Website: macys
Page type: review-order
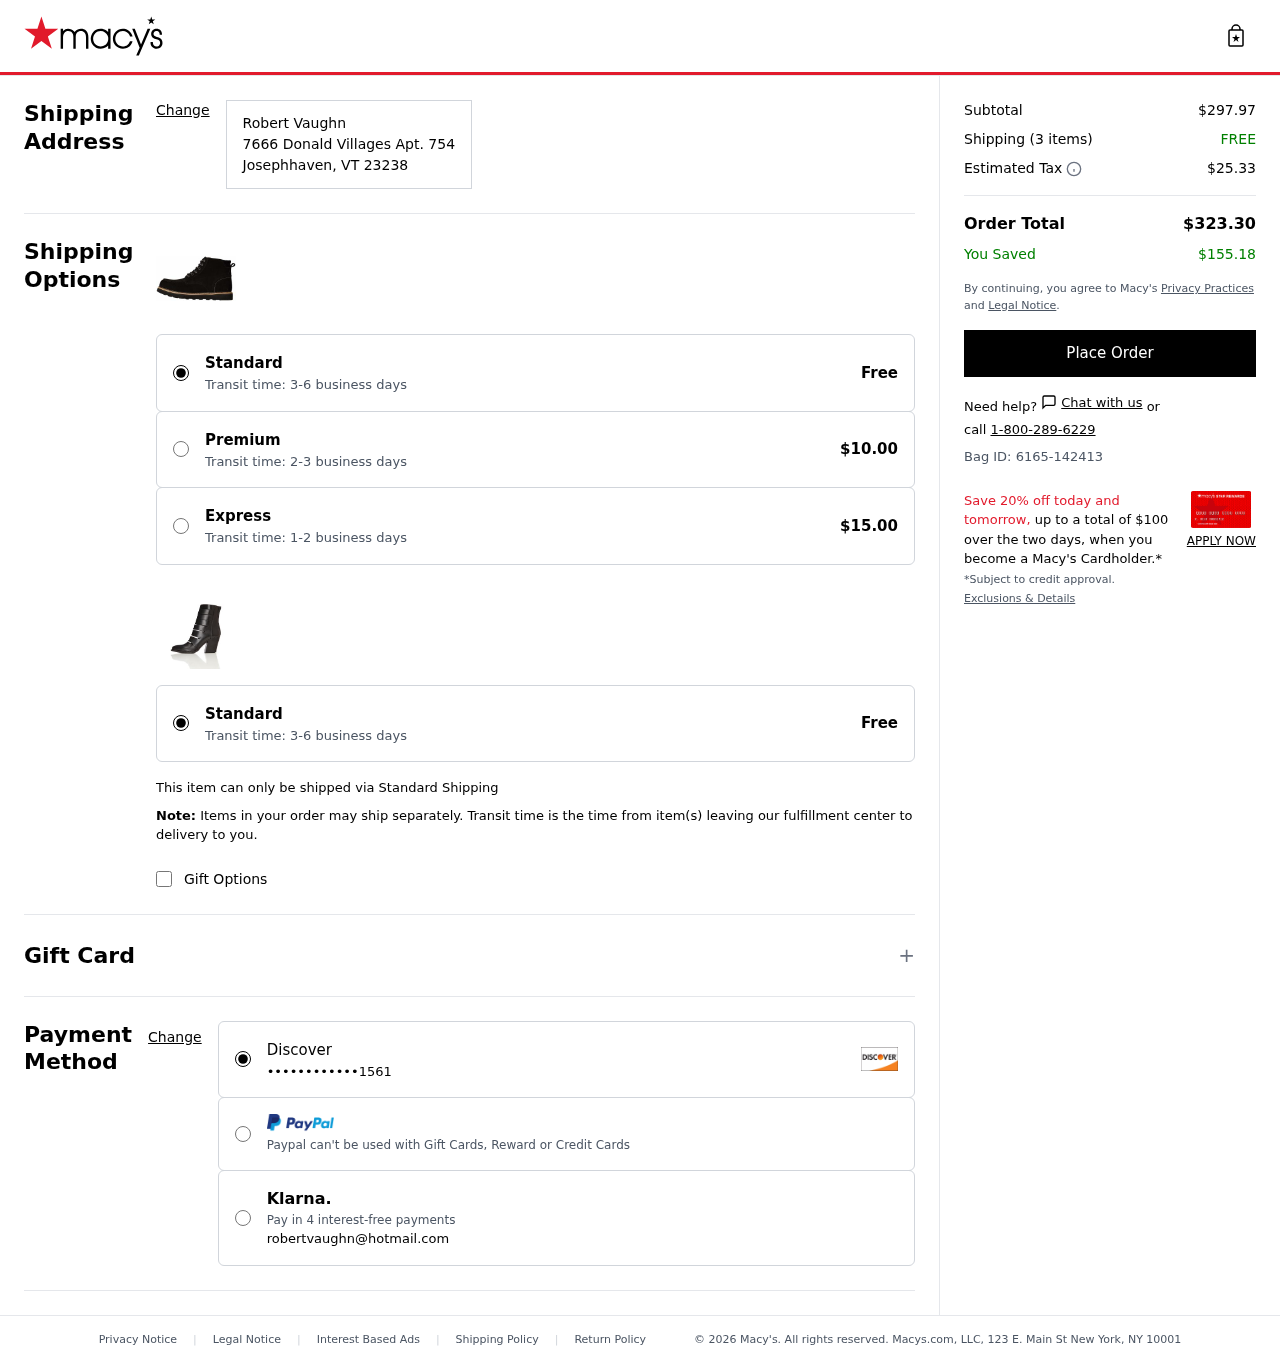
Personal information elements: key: PII_CARD_LAST4
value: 1561
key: PII_CARD_TYPE
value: Discover
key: PII_CITY
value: Josephhaven
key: PII_EMAIL
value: robertvaughn@hotmail.com
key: PII_FULLNAME
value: Robert Vaughn
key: PII_POSTCODE
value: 23238
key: PII_STATE_ABBR
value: VT
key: PII_STREET
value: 7666 Donald Villages Apt. 754
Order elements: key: ORDER_SUBTOTAL
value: $297.97
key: ORDER_NUM_ITEMS
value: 3
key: ORDER_SHIPPING_COST
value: FREE
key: ORDER_TAX
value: $25.33
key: ORDER_TOTAL
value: $323.30
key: ORDER_SAVINGS
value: $155.18
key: ORDER_BAG_ID
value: Bag ID: 6165-142413